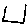
Label: square